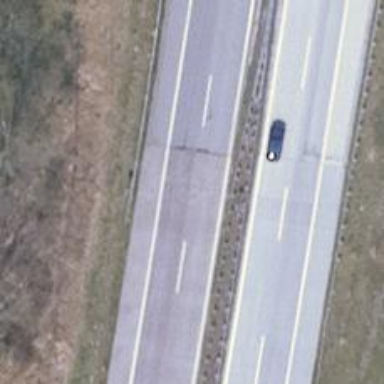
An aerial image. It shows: Asphalt motorway.